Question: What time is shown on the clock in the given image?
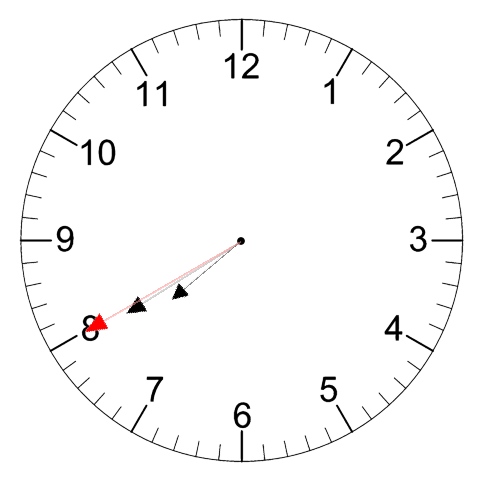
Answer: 07:39:40